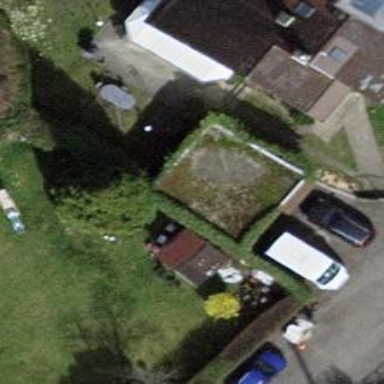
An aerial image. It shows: View of roof of building.